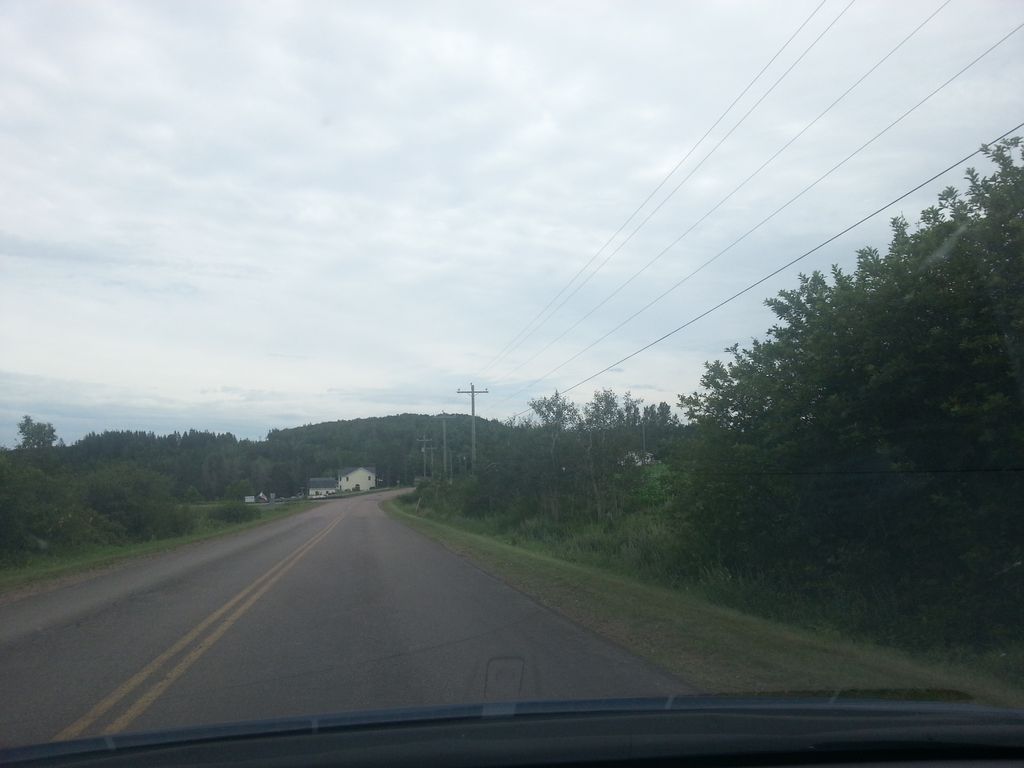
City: charlottetown